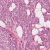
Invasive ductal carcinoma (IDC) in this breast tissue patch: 1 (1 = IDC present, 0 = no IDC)